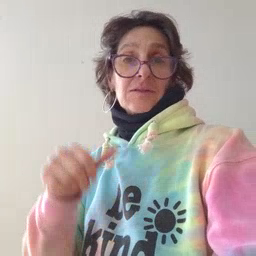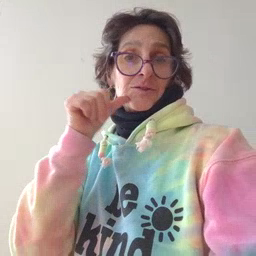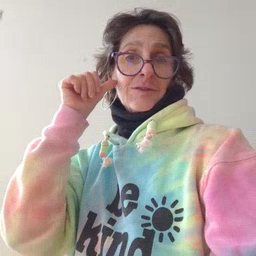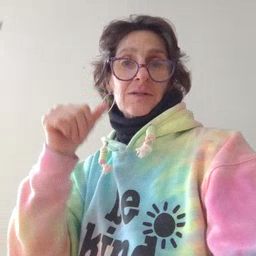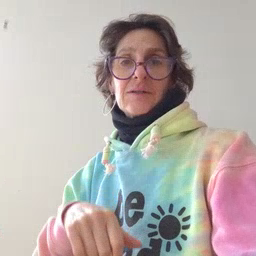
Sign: yesterday